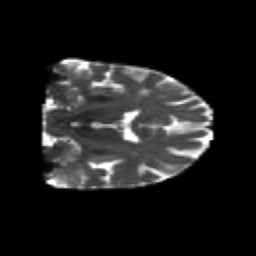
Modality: T2w
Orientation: coronal
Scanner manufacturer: siemens
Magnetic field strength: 3 T
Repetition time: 6.8 s
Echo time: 0.093 s